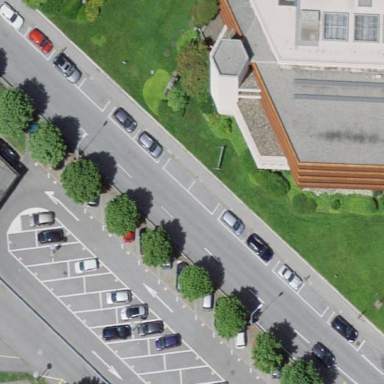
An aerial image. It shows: Parking lane with asphalt surface.